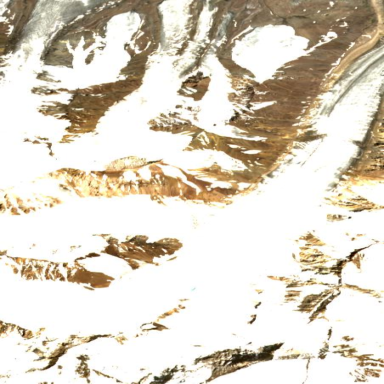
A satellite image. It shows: Stunning view of glacier.